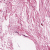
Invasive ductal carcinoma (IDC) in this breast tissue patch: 0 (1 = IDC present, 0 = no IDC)